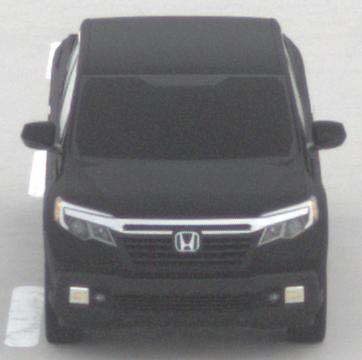
Make: Honda
Model: Ridgeline
Detailed model: Gen. 2
Model produced from: 2016
Model produced until: 2020
Doors: 4
Color: black
Road condition: dry road
Daytime: morning or afternoon
Contrast: low contrast